Field crop: maize
Growth stage: 2
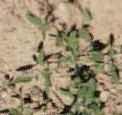
Species: atriplex